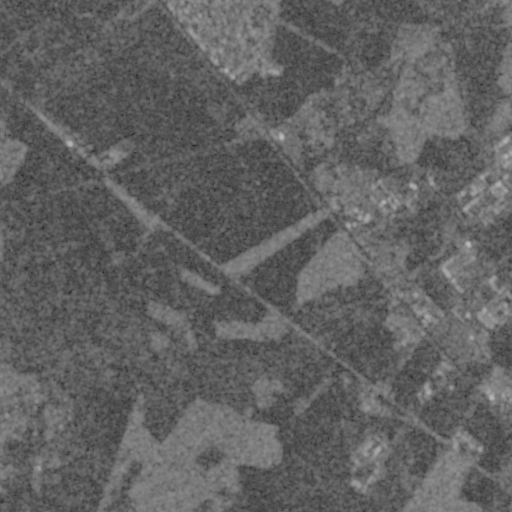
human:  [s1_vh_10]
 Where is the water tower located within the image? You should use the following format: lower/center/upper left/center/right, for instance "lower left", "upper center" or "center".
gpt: The water tower is located in the upper center of the image.
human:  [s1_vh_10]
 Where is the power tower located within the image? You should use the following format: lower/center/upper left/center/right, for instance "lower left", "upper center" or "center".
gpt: There is no power tower in the image.

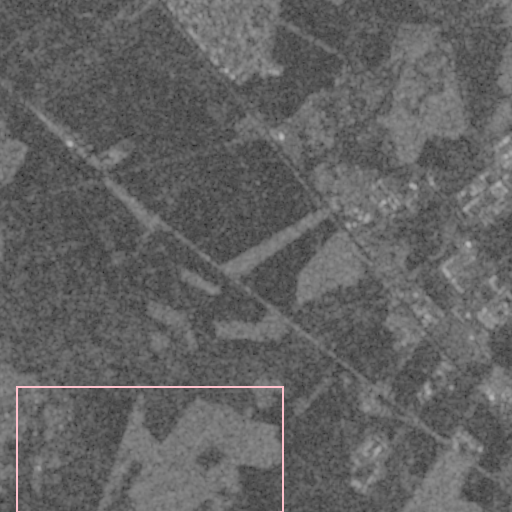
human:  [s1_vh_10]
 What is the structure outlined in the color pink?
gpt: The structure outlined in pink is a crop field.
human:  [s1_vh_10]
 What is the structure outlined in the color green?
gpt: There is no green outline.